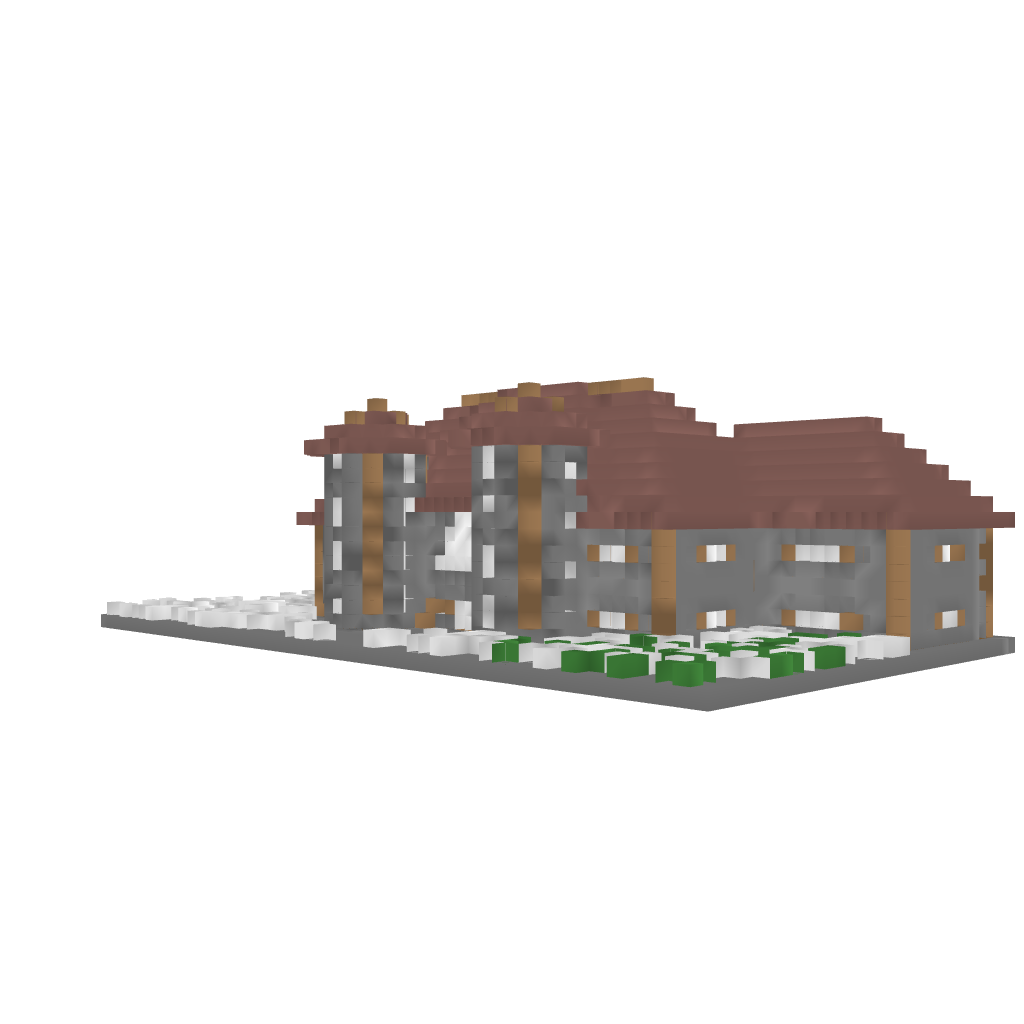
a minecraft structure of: Medeival Mansion bad low quality